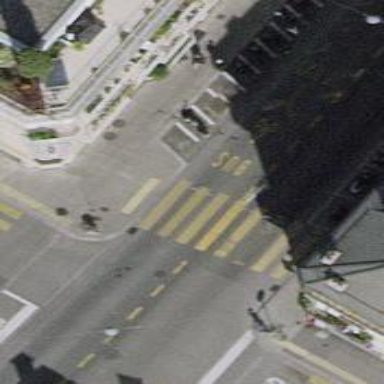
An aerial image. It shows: Marked crossing with zebra stripes on the road.